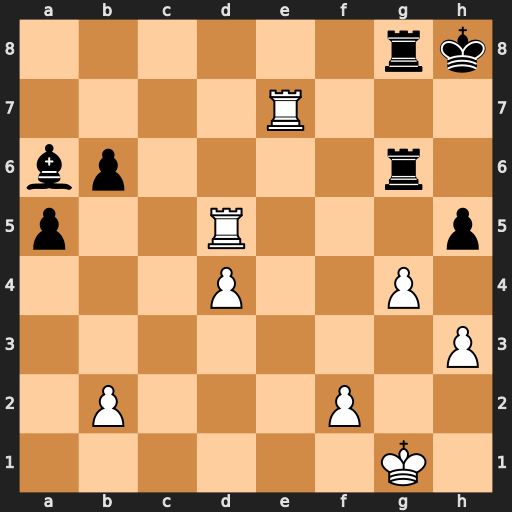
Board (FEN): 6rk/4R3/bp4r1/p2R3p/3P2P1/7P/1P3P2/6K1
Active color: w
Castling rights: -
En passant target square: -
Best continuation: Rxh5+ Rh6 Rxh6#